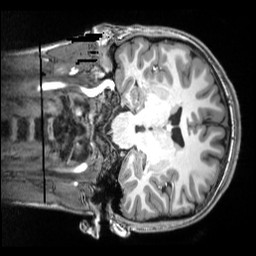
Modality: T1w
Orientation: coronal
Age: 19
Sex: male